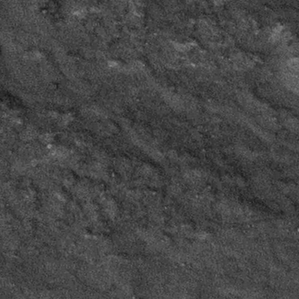
Label: frost